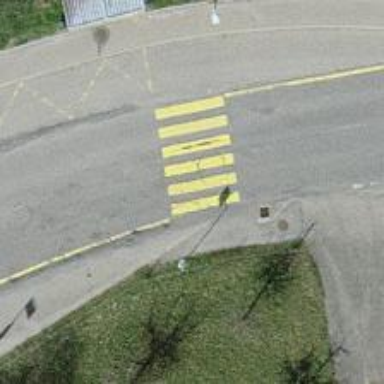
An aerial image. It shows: Uncontrolled zebra crossing on the road.